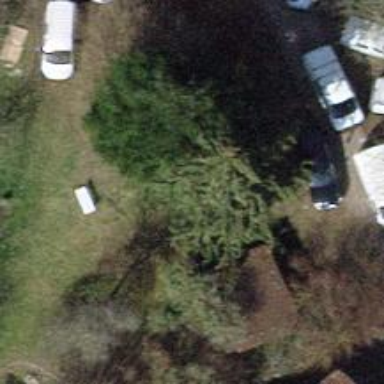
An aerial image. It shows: Single tag "natural: tree."